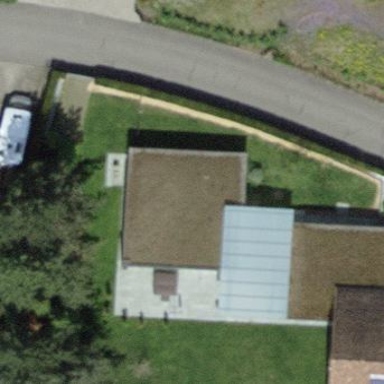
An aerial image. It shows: Residential building.